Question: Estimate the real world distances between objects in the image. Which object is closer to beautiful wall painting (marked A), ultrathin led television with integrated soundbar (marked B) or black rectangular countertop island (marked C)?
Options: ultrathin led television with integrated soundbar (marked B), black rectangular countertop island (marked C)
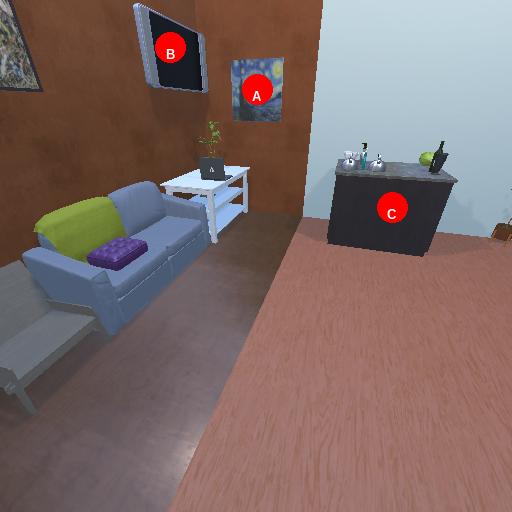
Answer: ultrathin led television with integrated soundbar (marked B)